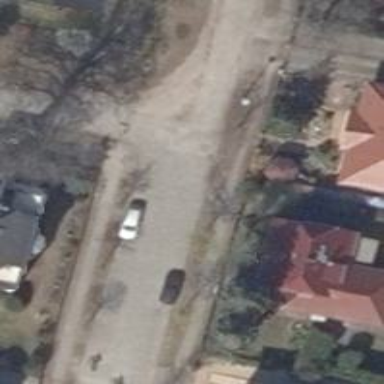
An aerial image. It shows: Residential road.